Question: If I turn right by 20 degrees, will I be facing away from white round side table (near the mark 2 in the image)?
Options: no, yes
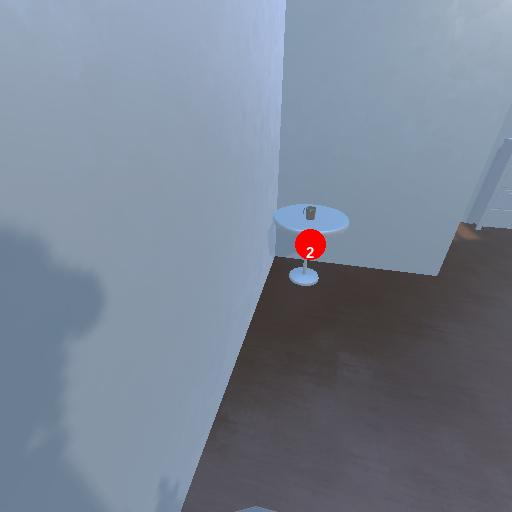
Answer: no